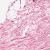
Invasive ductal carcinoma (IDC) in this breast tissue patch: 0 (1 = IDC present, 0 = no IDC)